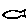
Label: fish